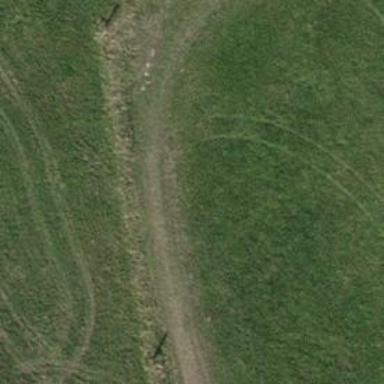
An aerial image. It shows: Grass track road with grade 5 tracktype.